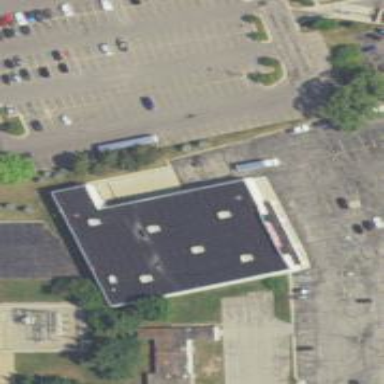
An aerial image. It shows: Retail building.